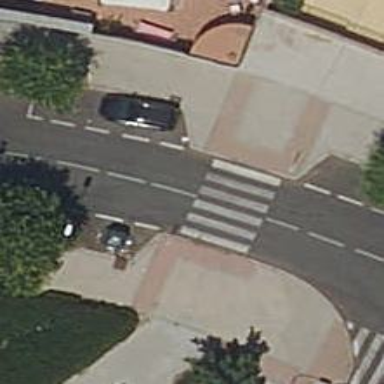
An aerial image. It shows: Uncontrolled footway crossing with markings.